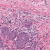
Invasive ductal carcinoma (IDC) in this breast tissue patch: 0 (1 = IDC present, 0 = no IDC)